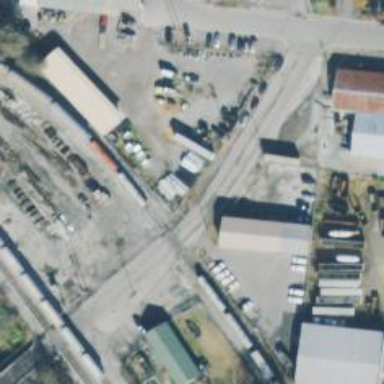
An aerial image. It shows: Railway siding for service.